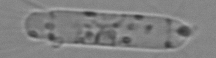
Label: Corethron_hystrix